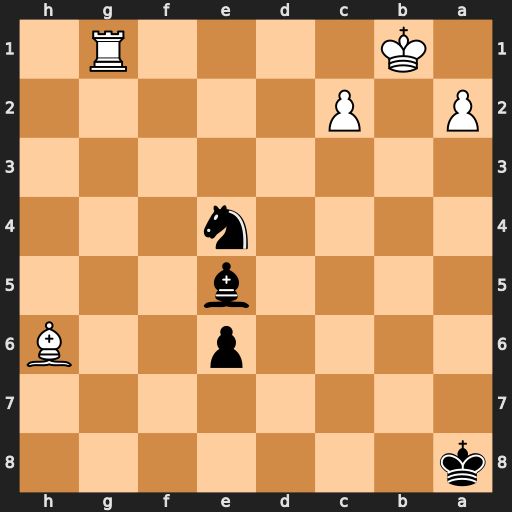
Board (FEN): k7/8/4p2B/4b3/4n3/8/P1P5/1K4R1
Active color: b
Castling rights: -
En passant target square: -
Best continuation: Nc3+ Kc1 Ne2+ Kd2 Nxg1